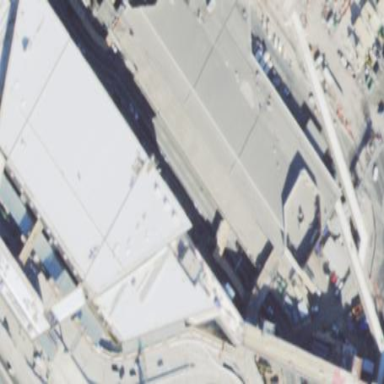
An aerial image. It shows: Terminal building located at airport.